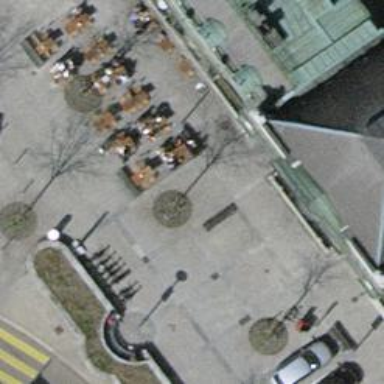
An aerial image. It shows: Bench for seating.